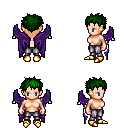
a pixel art fantasy rpg character, female body template, human, light skin, purple wings, metal pants, green bedhead hairstyle, gold boots, four views (front, back, left, right), 2x2 character sprite sheet, small pixel art, hard edges, no anti-aliasing